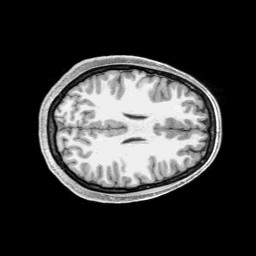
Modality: T1w
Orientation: axial